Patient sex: M
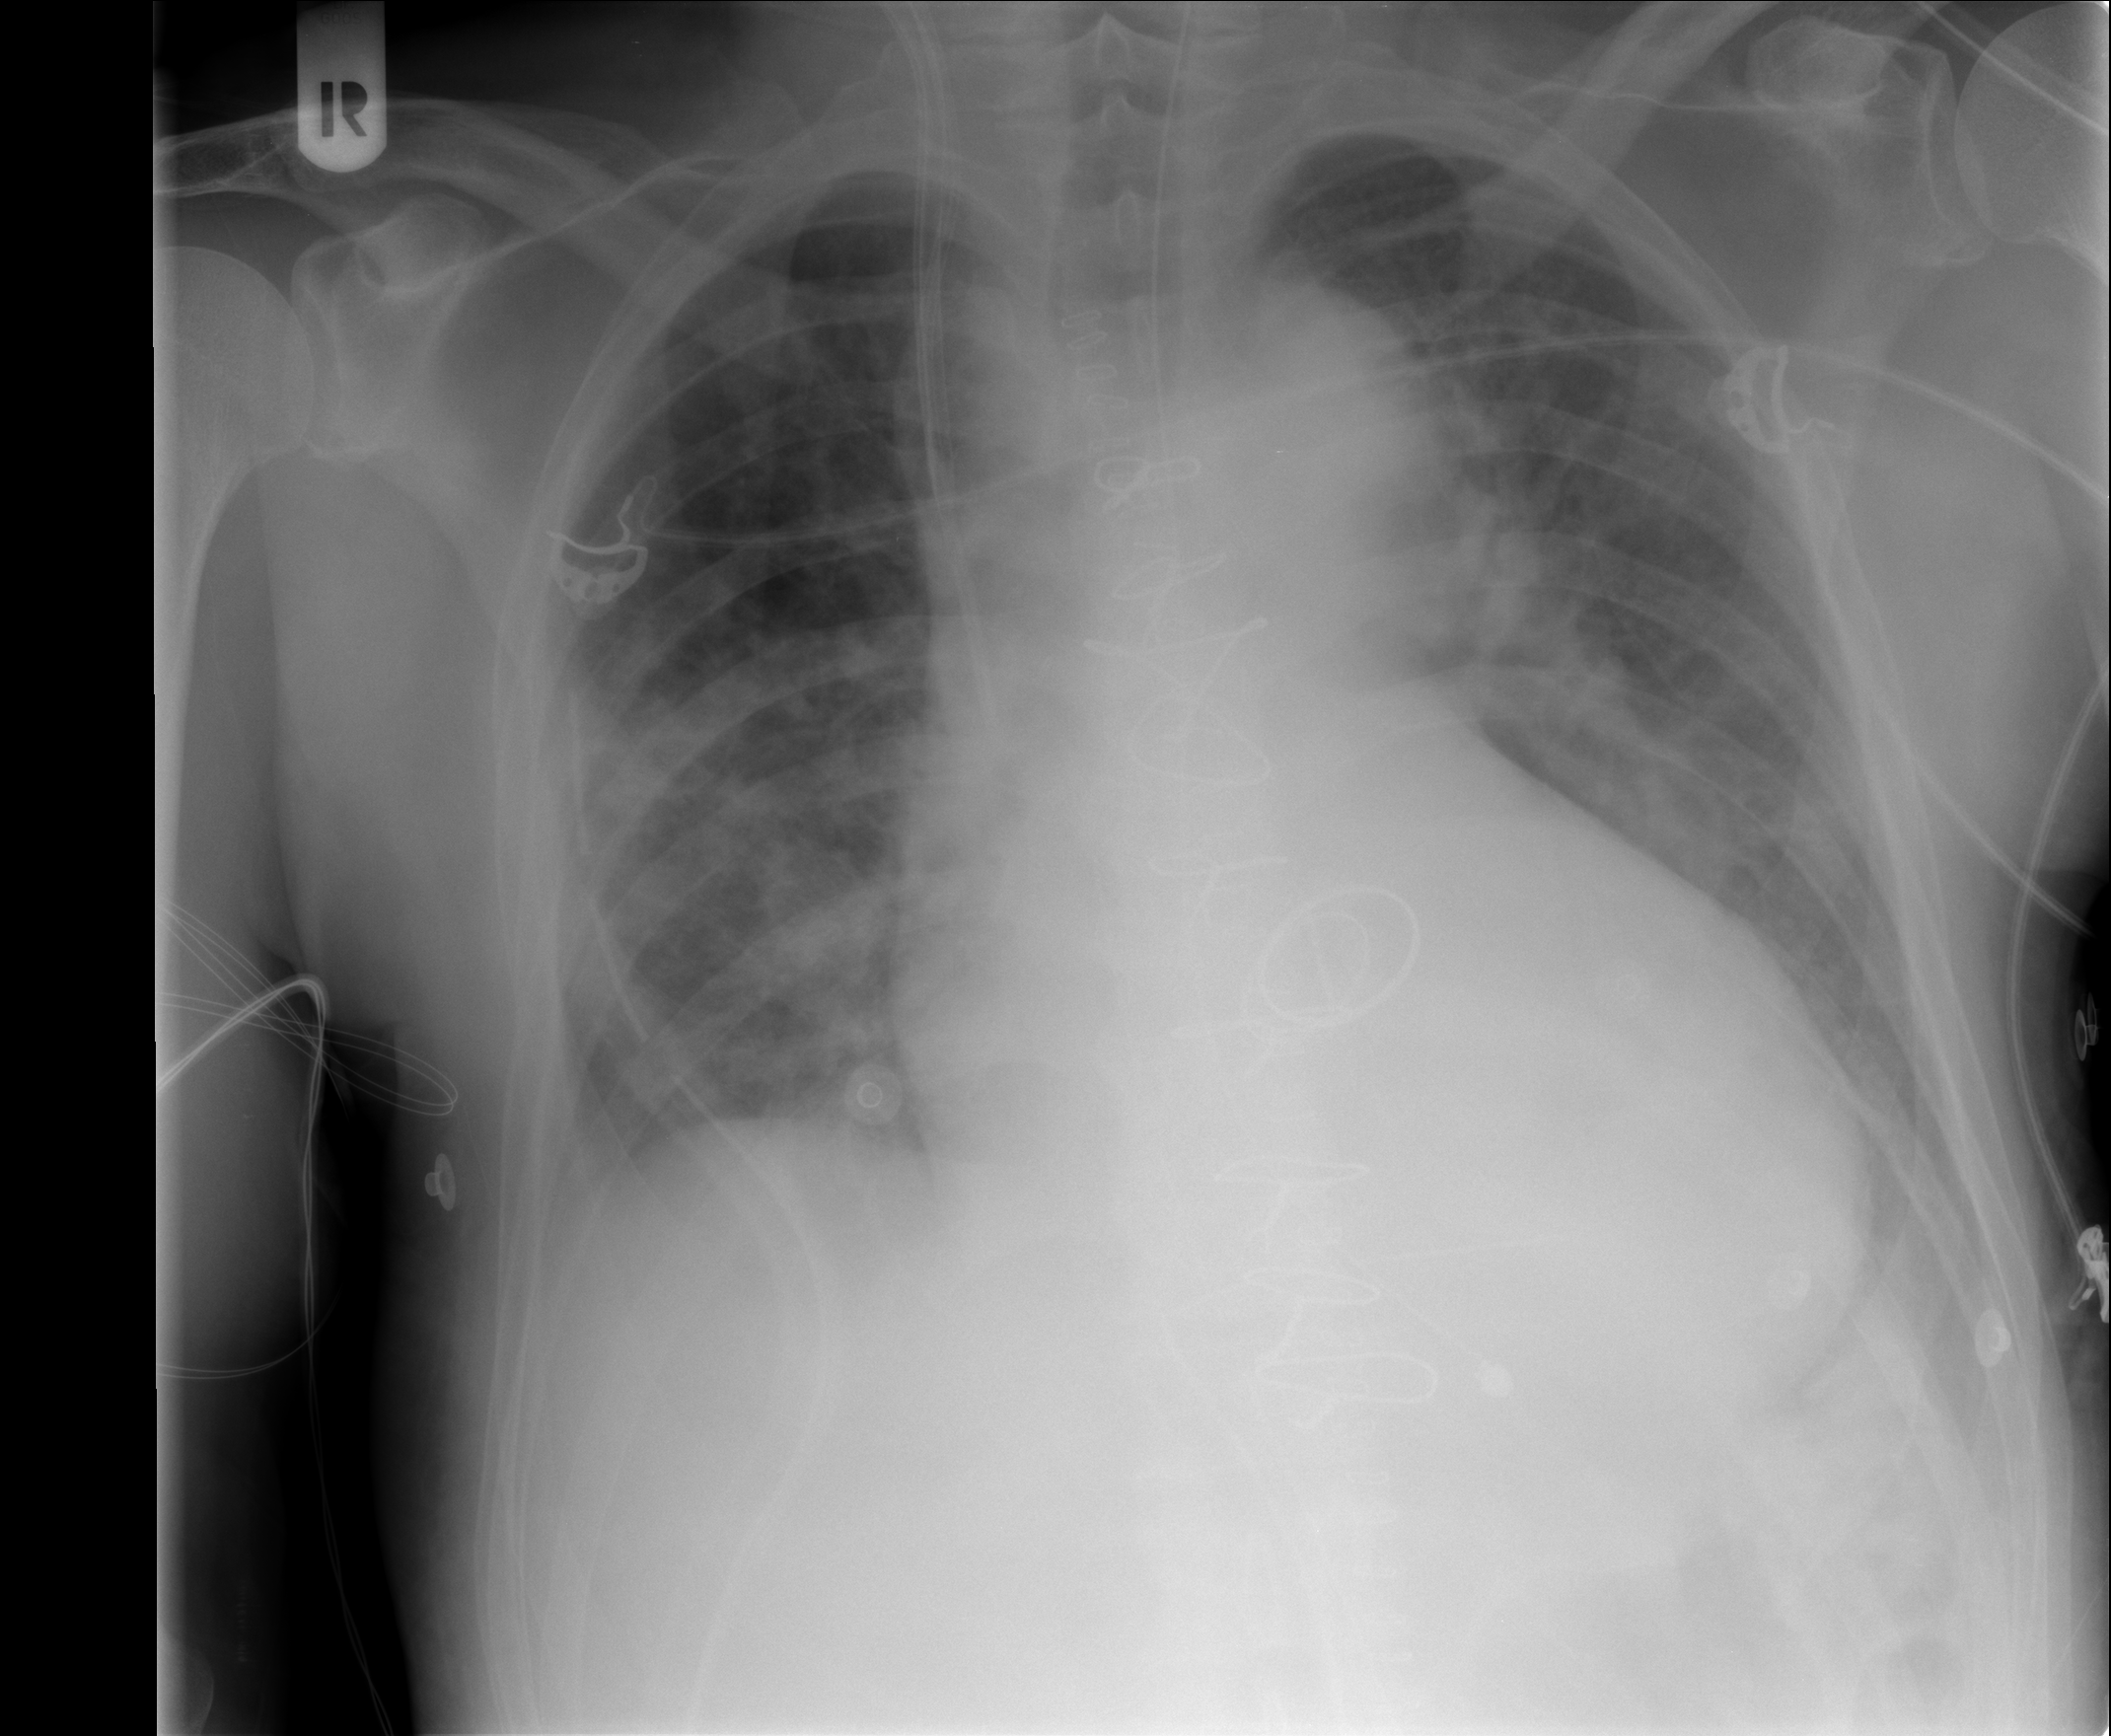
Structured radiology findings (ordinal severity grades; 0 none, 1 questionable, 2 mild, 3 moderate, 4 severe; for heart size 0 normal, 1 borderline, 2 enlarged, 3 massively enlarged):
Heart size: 2
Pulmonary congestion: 2
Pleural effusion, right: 1
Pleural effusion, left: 2
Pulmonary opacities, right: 3
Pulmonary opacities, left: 0
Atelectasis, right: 2
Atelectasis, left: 2